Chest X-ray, AP view. Patient: 52 years old, sex F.
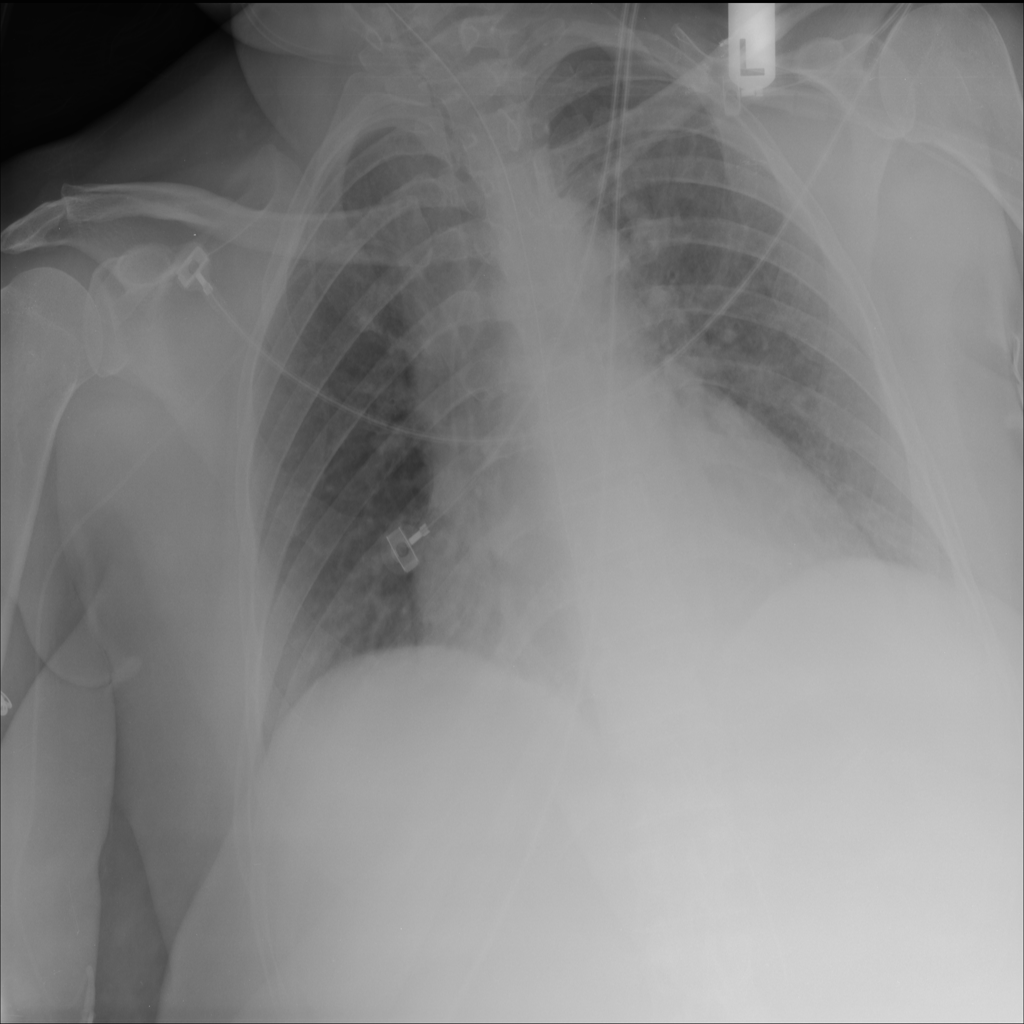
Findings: No Finding